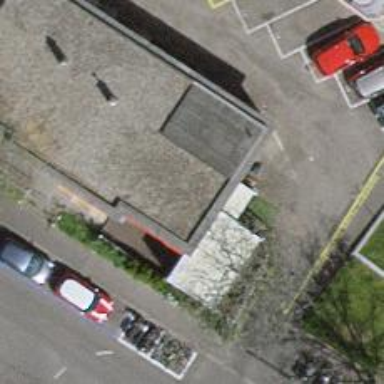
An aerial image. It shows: Restaurant.